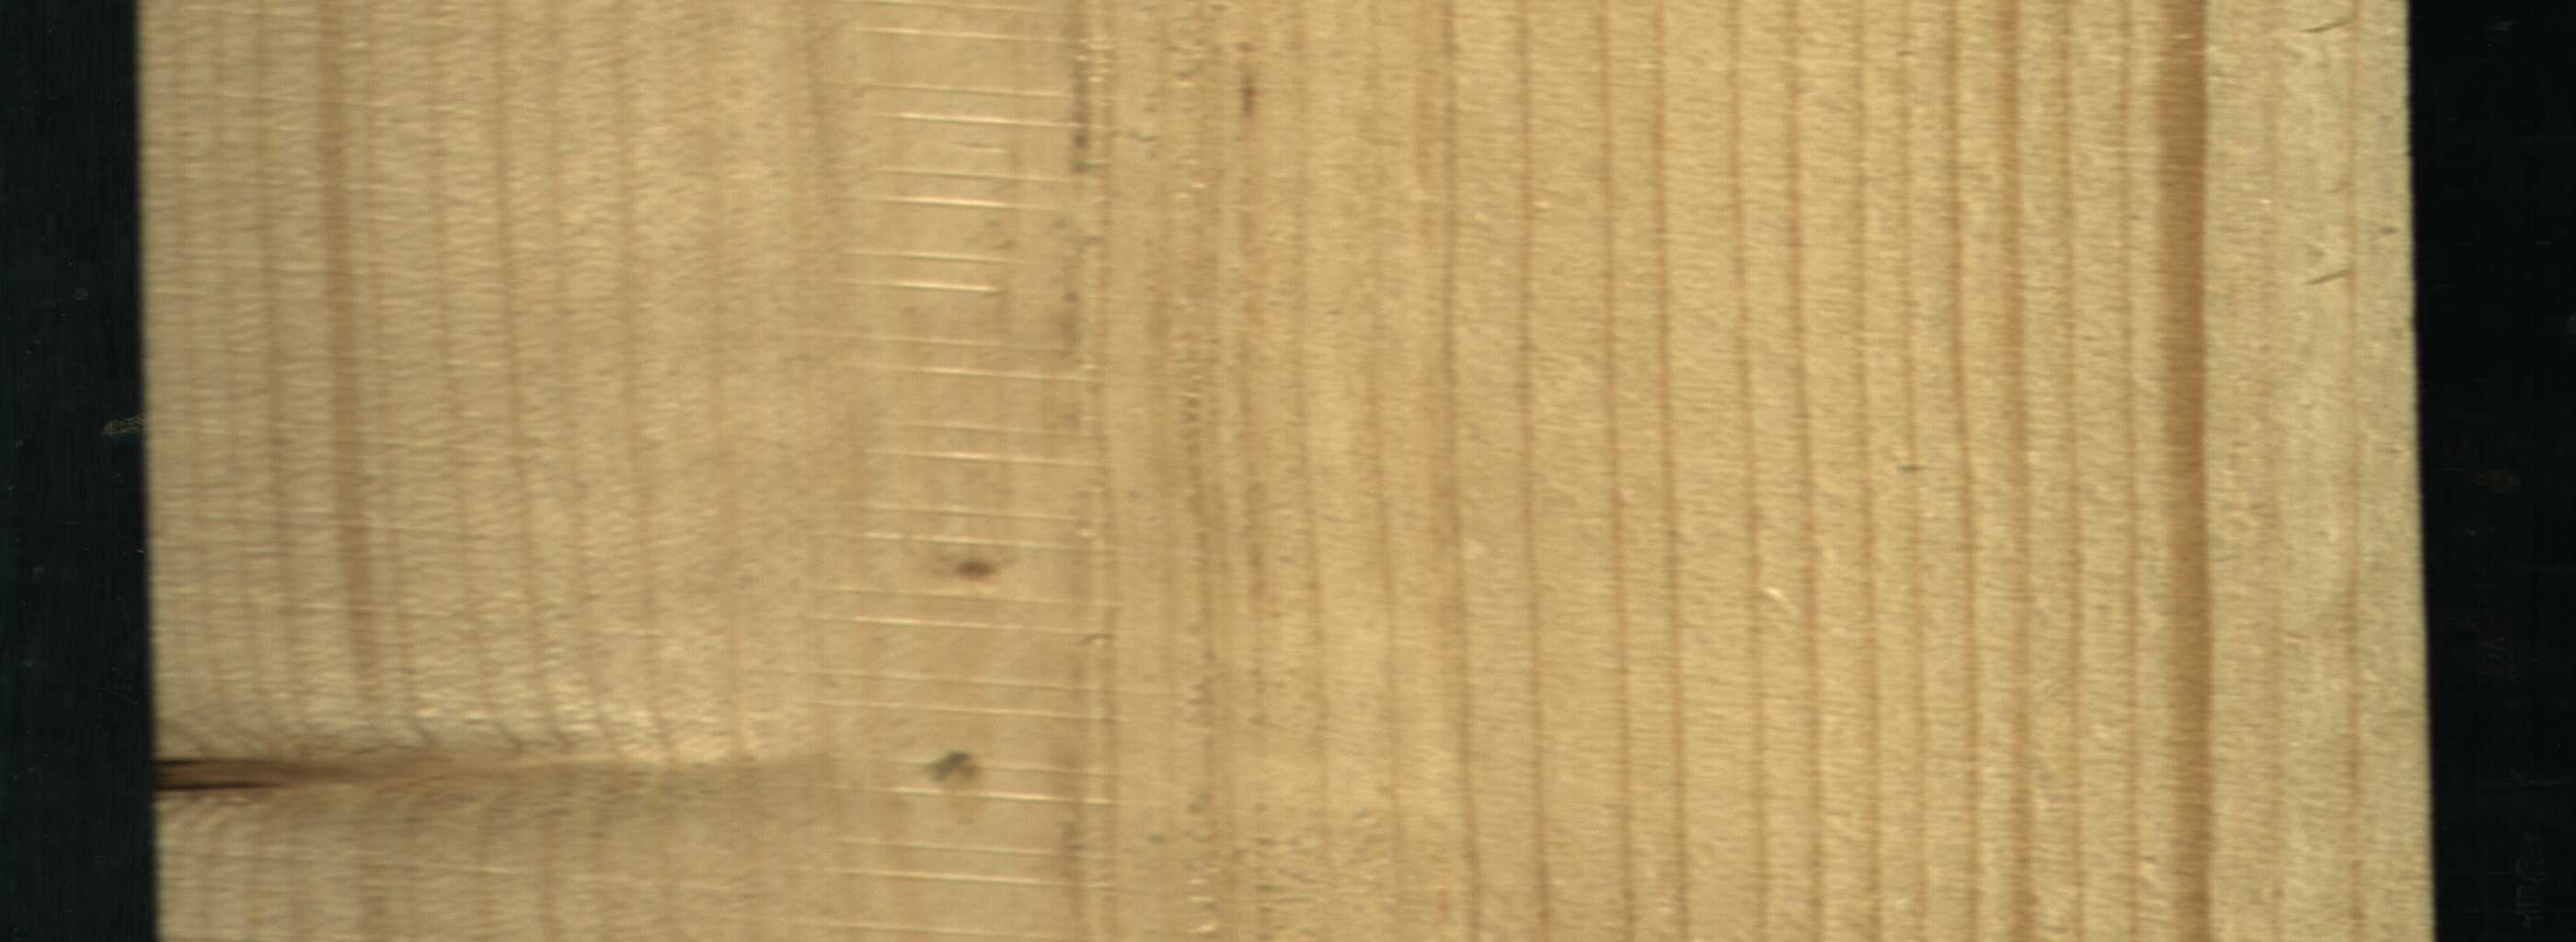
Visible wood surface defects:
Quartzity
Dead_Knot
Live_Knot